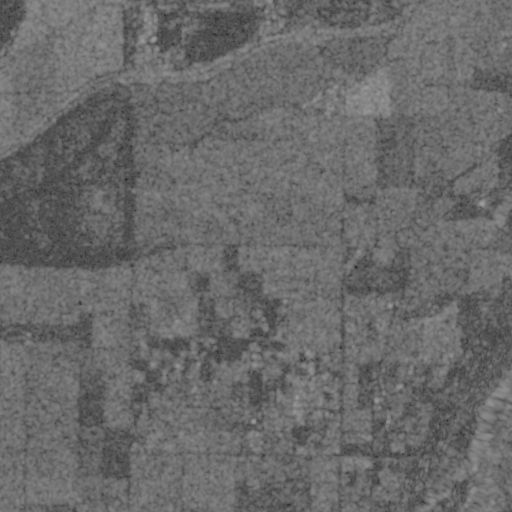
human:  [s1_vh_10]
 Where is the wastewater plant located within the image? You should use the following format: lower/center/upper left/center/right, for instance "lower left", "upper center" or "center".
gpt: The wastewater plant is located in the lower right of the image.
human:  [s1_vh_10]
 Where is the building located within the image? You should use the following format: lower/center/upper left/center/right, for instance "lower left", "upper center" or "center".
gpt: The building is located in the lower center of the image.
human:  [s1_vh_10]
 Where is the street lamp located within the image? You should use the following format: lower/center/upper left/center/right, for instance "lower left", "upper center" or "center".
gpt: The street lamp is located in the center left of the image.
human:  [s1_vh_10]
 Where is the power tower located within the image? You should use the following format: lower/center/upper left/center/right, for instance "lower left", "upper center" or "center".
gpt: There is no power tower in the image.

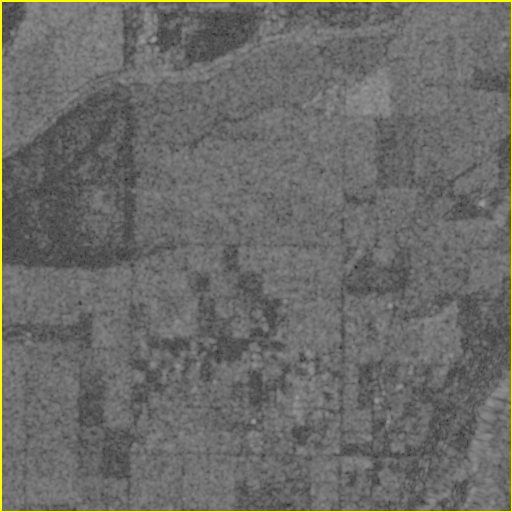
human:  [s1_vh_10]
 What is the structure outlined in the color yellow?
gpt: The structure outlined in yellow is a crop field.
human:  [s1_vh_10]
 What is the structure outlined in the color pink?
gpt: There is no pink outline.